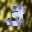
Label: 3